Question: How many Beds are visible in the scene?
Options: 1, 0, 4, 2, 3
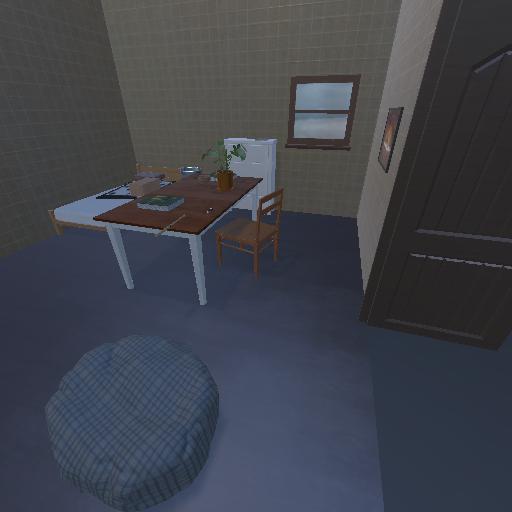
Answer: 1